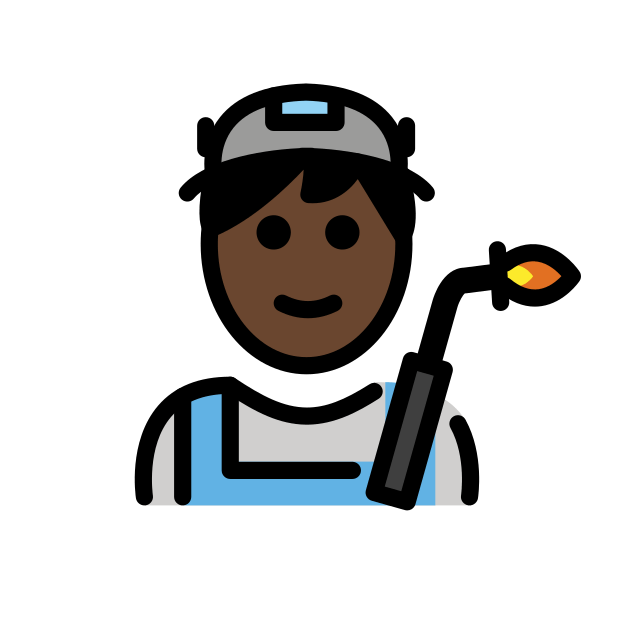
factory worker: dark skin tone